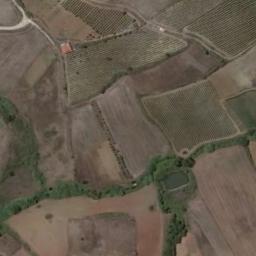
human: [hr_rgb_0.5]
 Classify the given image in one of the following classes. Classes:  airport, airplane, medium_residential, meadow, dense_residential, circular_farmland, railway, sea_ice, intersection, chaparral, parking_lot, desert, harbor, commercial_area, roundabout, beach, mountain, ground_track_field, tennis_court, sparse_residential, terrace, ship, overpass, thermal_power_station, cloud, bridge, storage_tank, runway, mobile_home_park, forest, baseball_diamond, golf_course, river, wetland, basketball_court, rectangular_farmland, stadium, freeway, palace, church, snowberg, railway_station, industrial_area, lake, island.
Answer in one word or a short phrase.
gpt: rectangular_farmland